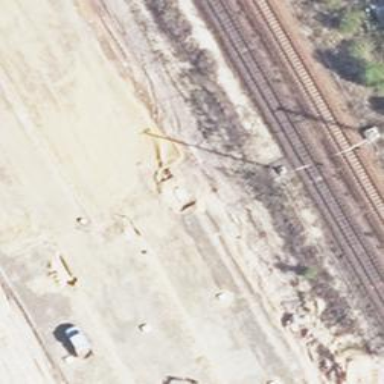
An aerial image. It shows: Railway track with contact line for electrification.